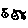
Label: fish